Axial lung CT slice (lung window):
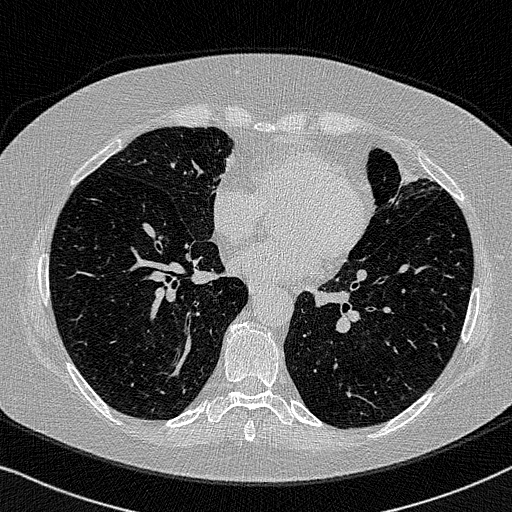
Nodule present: no